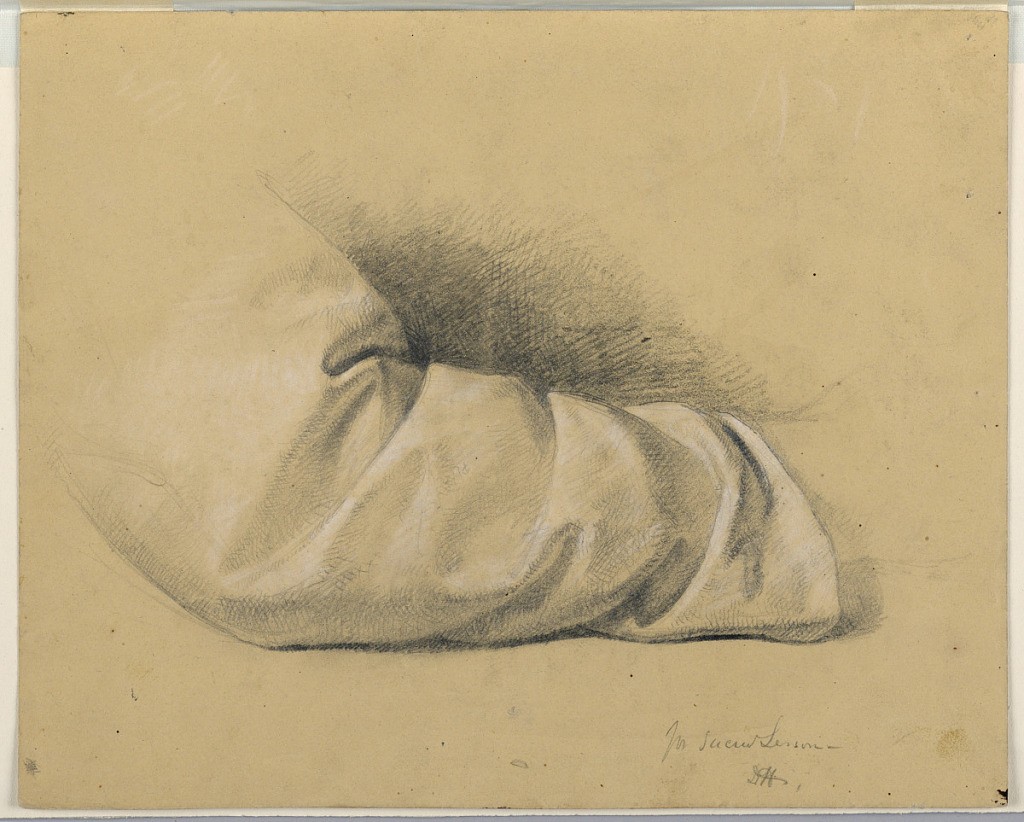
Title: Study of Sleeve for "Sacred Lesson"
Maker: Daniel Huntington, American, 1816–1906
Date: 1844
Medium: Graphite, white chalk on brown paper
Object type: Drawing
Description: Study of sleeve of lower right arm, extending to the right. Arm bent at elbow.